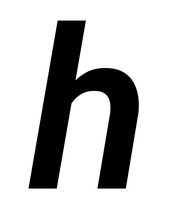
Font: Roboto-Italic_SemiBold_Italic